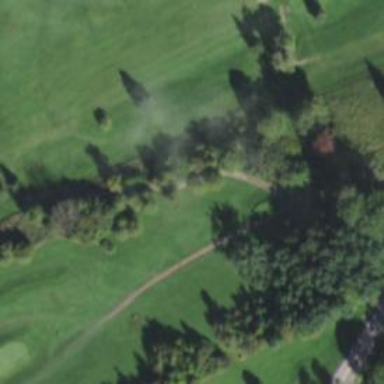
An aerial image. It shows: Golf fairway in the image.